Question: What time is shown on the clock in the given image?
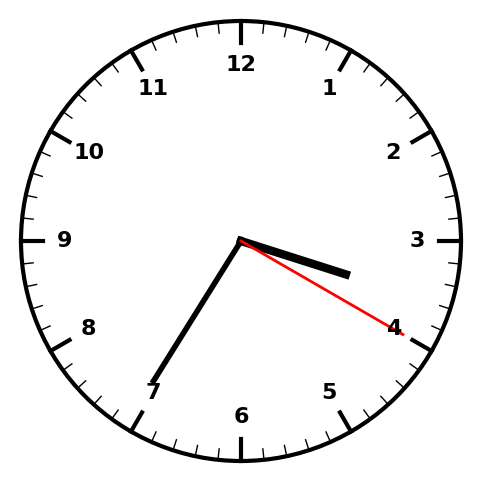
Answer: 03:35:20